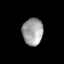
Tissue: prostate
Cell type: T cells
Senescence score: 0.2872
Nuclear area (px): 545
Mean DAPI intensity: 160.501